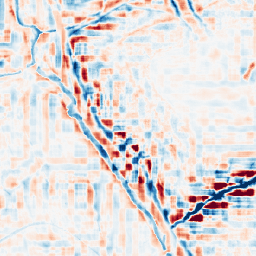
Category: wavelet
Decomposition family: wavelet_reverse_biorthogonal
Decomposition parameters: wavelet: rbio3.5
level: 4
Upsampling method: regularized
Upsampling parameters: scale: 4
lambda_reg: 0.001
Upsampling scale: 4